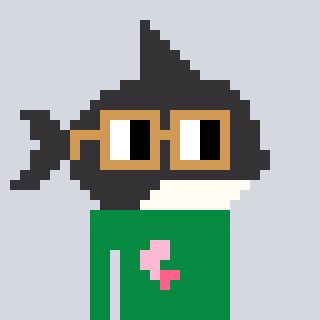
a pixel art character with square brown glasses, a orca-shaped head and a green-colored body on a cool background